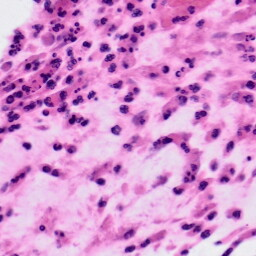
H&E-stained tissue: Colon